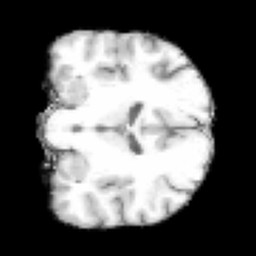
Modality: T1w
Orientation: coronal